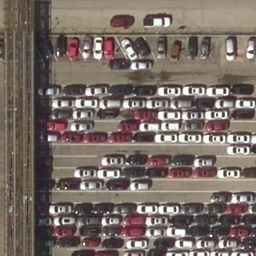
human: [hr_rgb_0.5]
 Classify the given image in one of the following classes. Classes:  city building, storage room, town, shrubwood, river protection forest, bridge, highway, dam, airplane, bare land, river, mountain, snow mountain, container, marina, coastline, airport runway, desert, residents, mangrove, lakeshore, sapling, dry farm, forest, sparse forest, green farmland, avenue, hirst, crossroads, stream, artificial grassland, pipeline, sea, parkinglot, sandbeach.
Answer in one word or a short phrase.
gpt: parkinglot